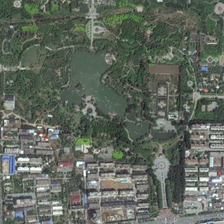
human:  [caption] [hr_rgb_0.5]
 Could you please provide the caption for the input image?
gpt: many buildings are near a park with many green trees and a pond .

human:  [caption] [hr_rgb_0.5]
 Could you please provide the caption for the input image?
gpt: many buildings are near a park with many green trees and a pond .

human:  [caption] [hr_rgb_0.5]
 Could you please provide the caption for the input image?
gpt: many buildings are near a park with many green trees and a pond .

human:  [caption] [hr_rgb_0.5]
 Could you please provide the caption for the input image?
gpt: many buildings are near a park with many green trees and a pond .

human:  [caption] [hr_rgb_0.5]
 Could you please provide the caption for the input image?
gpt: many buildings are near a park with many green trees and a pond .